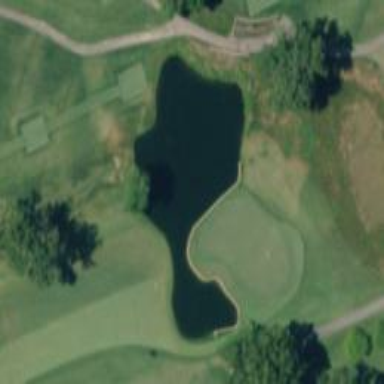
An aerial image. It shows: Water hazard on golf course. The hazard is natural water feature.